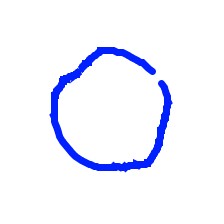
Shape: circle